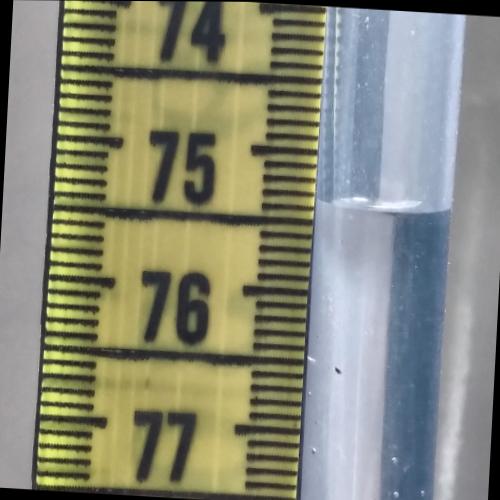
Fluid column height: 75.4 cm